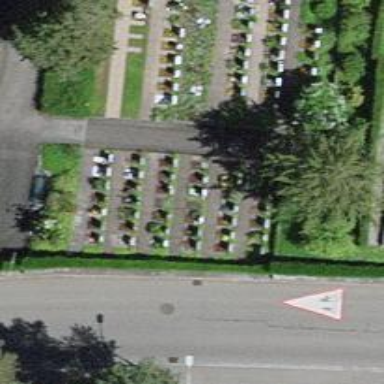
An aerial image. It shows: Grave yard.